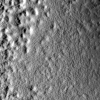
Atmospheric dust classification: not_dusty